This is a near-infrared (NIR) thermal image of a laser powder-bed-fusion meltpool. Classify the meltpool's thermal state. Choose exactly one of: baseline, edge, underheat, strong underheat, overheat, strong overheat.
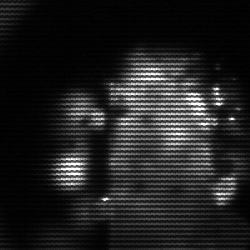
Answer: strong underheat